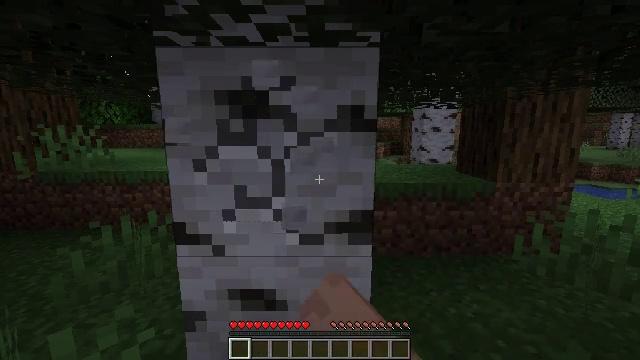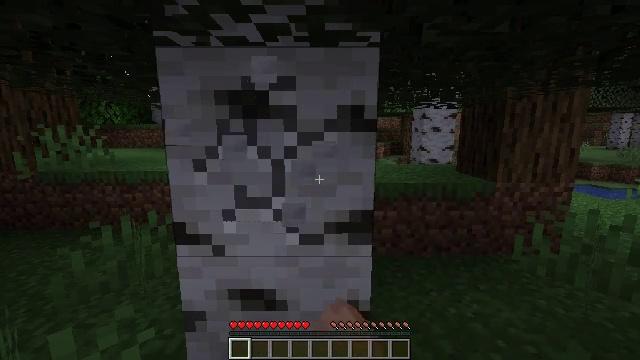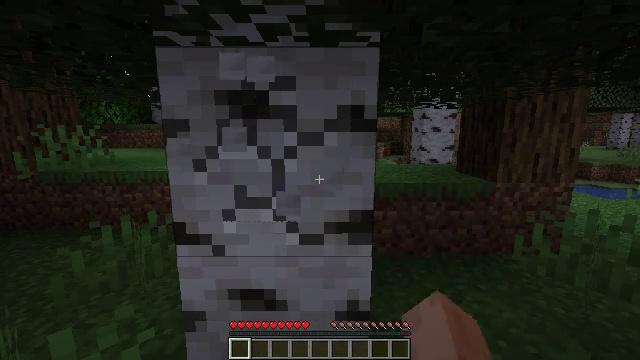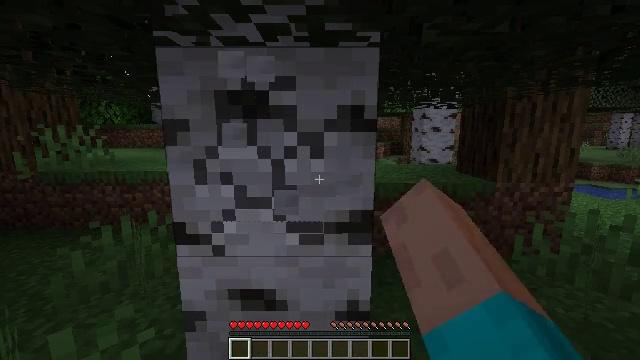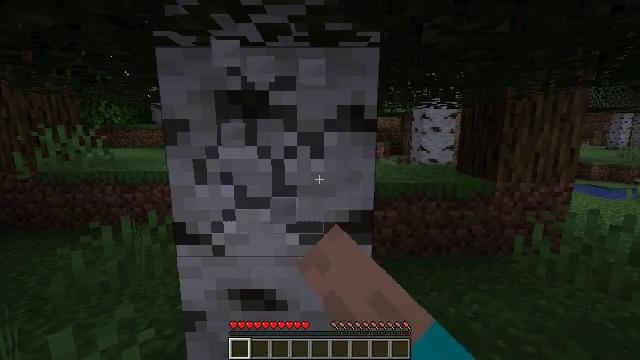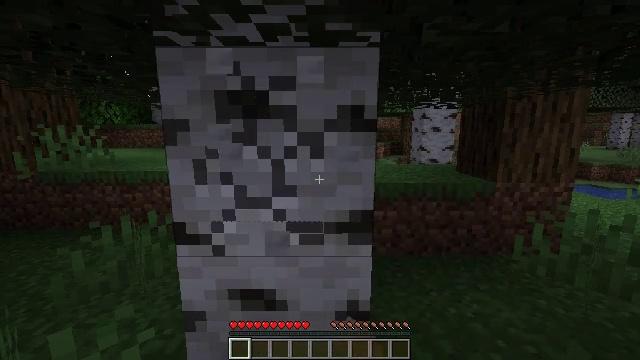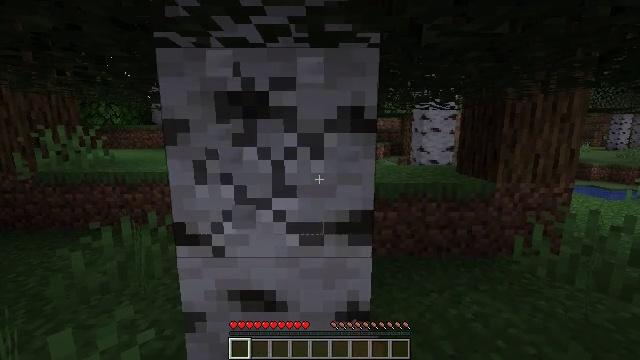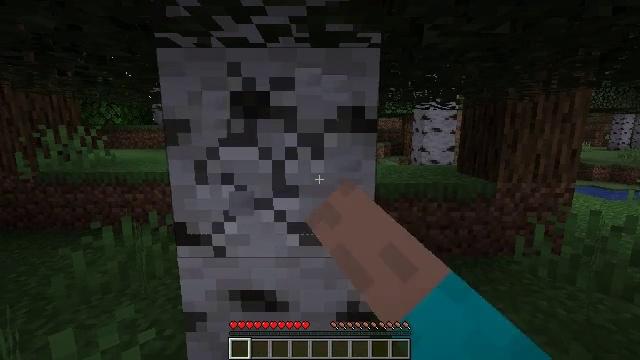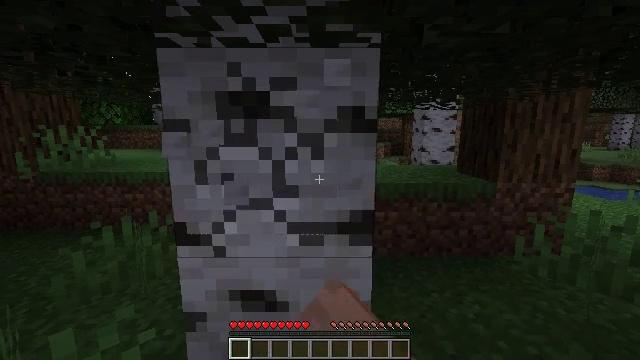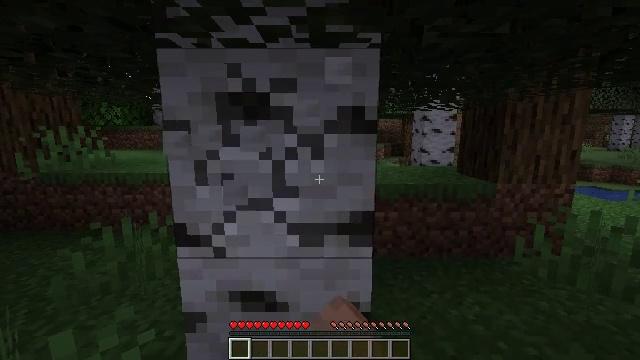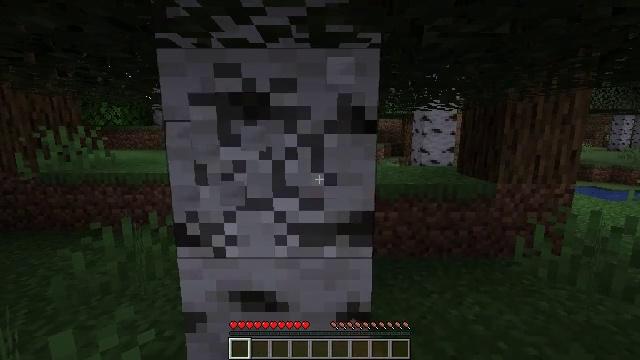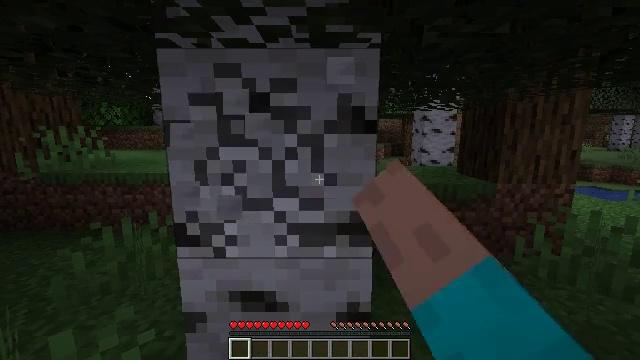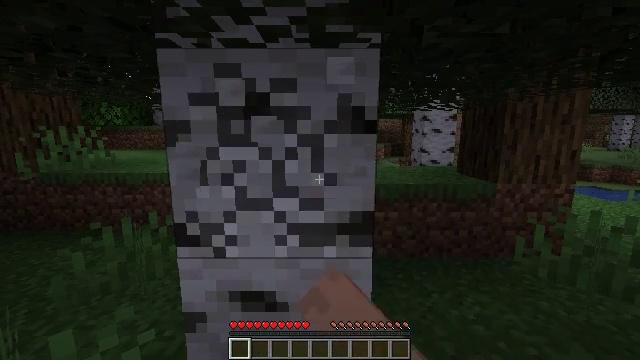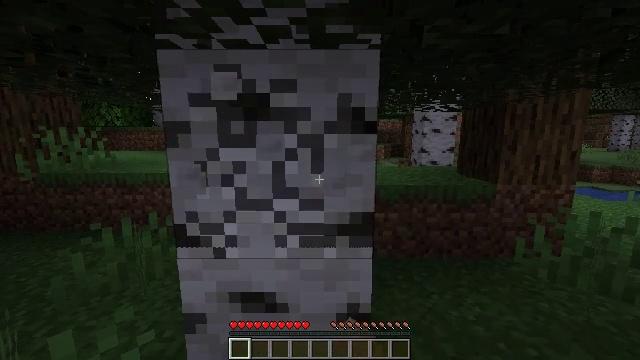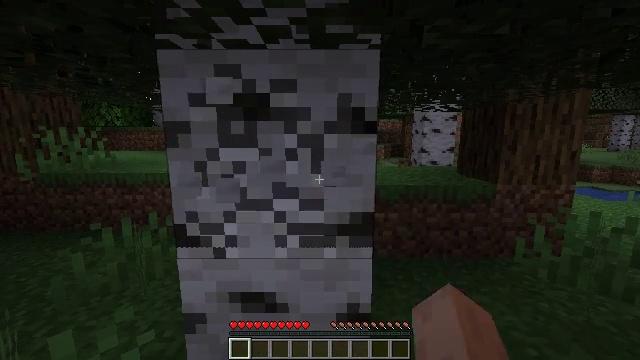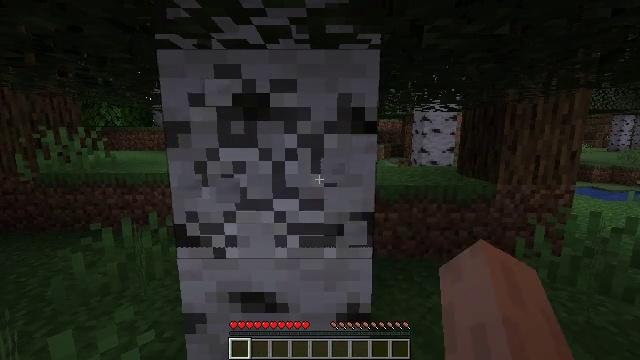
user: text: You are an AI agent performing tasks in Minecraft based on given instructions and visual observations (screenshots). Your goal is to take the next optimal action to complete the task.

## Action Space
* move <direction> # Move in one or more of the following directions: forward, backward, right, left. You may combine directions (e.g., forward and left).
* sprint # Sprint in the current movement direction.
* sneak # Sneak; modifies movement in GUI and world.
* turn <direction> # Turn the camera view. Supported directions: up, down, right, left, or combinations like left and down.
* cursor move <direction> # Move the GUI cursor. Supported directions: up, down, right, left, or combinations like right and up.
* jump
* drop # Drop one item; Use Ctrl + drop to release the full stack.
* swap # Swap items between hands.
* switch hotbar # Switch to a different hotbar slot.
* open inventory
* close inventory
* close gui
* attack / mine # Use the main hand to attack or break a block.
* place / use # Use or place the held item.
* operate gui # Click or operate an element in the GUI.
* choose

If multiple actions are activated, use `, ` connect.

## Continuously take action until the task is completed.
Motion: motion action
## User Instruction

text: Break the birch log in the forest.
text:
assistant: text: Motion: attack / mine
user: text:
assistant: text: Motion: attack / mine
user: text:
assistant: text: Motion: attack / mine
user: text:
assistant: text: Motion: attack / mine
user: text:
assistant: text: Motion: attack / mine
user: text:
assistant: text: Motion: attack / mine
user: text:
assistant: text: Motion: attack / mine
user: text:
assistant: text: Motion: attack / mine
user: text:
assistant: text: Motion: attack / mine
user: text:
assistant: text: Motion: attack / mine
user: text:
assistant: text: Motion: attack / mine
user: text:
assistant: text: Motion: attack / mine
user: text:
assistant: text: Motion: attack / mine
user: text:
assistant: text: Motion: attack / mine
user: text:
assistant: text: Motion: attack / mine
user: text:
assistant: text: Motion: attack / mine
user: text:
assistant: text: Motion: attack / mine
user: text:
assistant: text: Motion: attack / mine
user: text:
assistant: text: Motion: attack / mine
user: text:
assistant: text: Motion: attack / mine
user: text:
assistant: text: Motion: attack / mine
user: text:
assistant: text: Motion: attack / mine
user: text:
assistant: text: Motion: attack / mine
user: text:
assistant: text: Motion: attack / mine
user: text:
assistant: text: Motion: attack / mine
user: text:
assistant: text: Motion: attack / mine
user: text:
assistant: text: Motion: attack / mine
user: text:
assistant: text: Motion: attack / mine